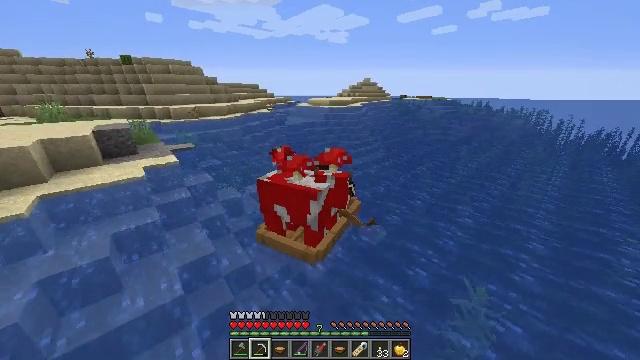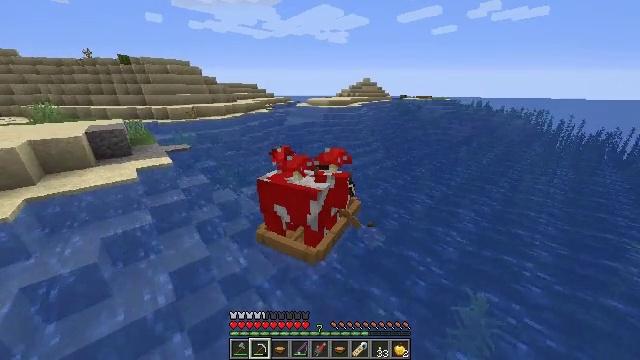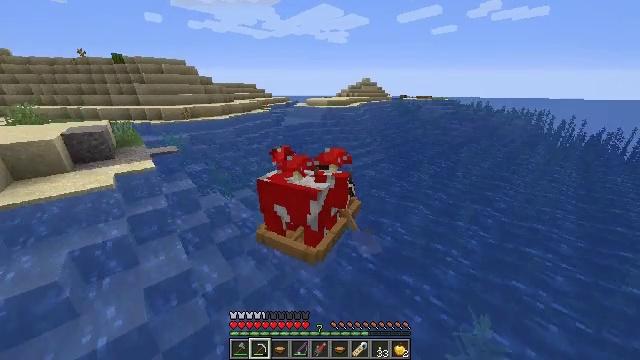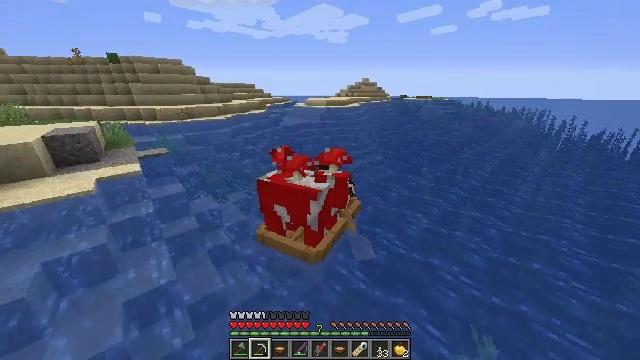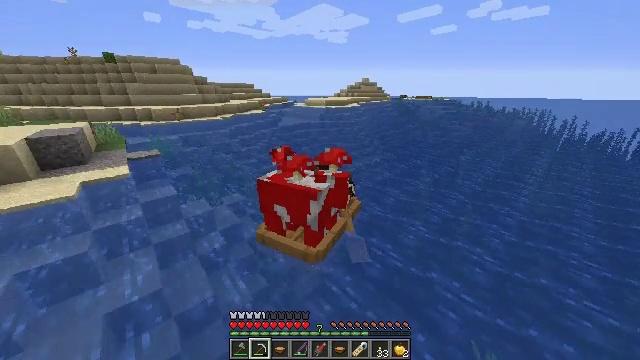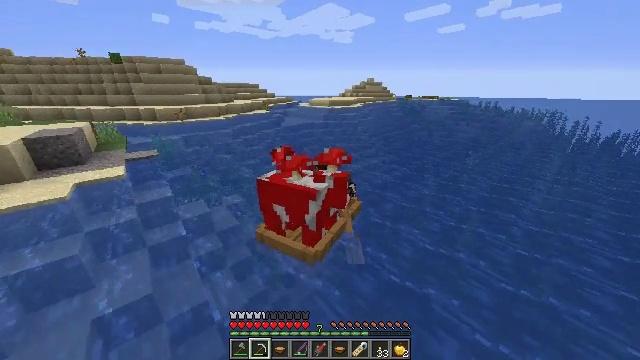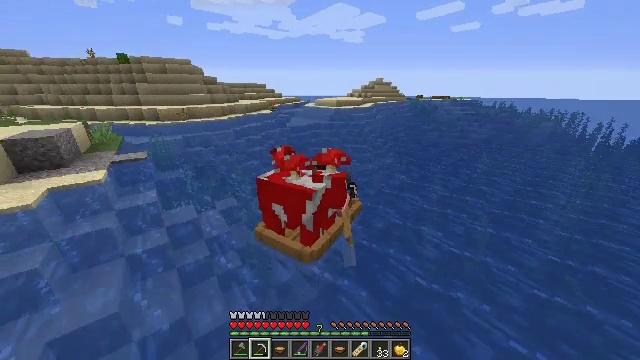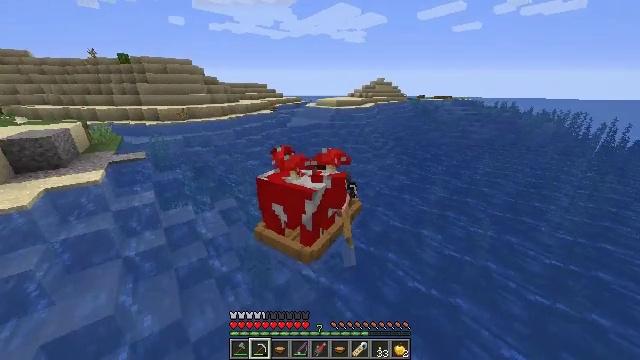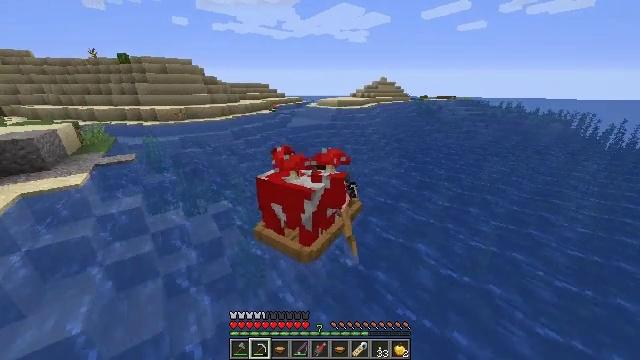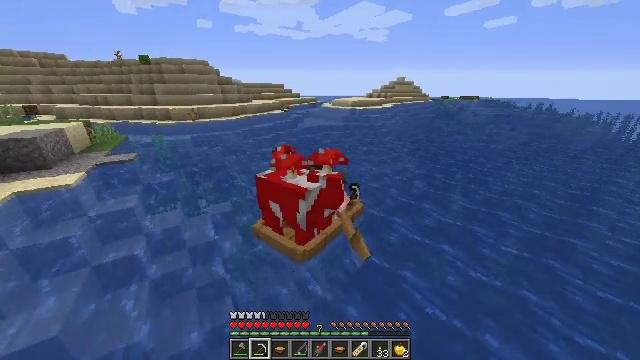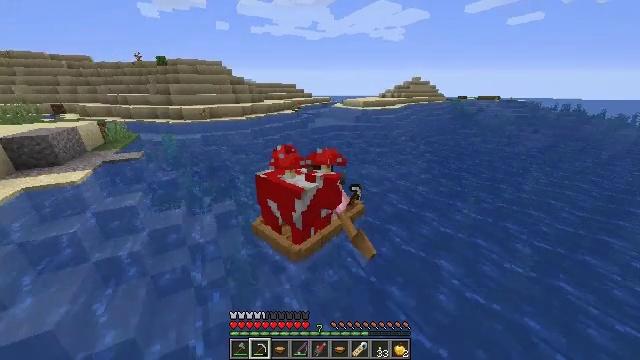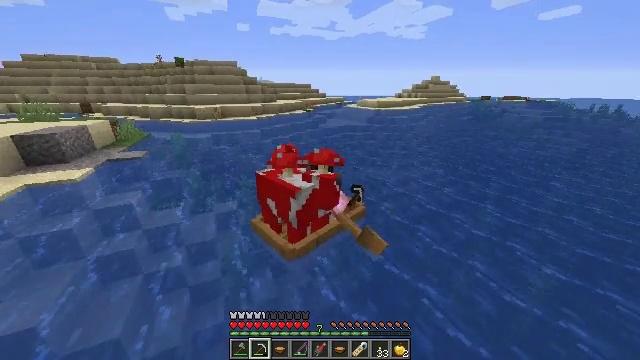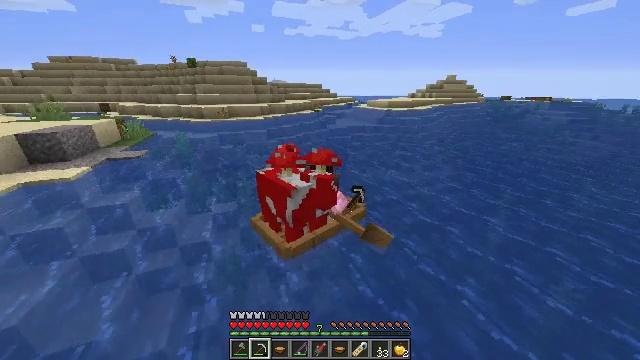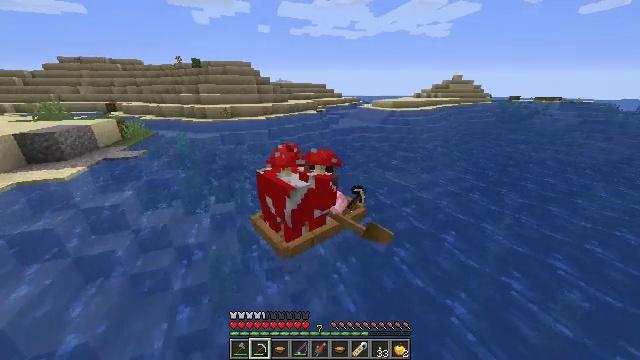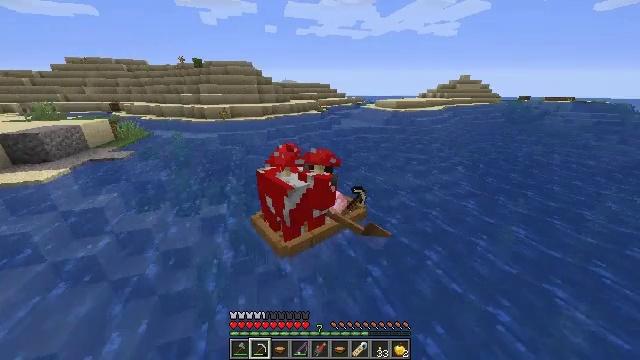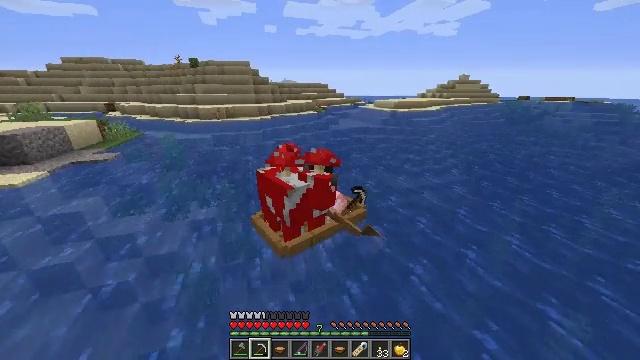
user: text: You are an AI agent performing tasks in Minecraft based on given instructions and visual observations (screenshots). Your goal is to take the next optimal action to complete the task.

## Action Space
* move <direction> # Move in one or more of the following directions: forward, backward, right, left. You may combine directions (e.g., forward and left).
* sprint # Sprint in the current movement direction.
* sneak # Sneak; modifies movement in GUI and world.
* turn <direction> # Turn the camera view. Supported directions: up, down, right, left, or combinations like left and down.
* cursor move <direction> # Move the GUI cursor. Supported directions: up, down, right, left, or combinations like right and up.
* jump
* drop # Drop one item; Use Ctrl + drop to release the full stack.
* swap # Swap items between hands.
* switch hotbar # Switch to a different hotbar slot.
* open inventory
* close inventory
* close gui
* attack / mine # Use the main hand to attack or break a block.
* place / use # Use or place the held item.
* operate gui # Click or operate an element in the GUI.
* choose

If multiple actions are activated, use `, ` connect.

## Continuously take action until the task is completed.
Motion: motion action
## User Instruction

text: Drop a name tag.
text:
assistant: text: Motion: move forward
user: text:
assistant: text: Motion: move forward
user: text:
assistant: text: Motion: move forward
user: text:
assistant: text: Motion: move forward
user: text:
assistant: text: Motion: move forward, turn left
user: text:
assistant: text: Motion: move forward, turn left
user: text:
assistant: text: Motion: move forward
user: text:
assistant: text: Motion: move forward
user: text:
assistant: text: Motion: move forward, turn left
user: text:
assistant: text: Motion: move forward, turn left
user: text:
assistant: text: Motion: move forward, turn left
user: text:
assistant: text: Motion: move forward, turn left
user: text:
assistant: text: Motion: move forward, turn left
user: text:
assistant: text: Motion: move forward, turn left
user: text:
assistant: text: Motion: move forward
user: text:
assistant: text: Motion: move forward
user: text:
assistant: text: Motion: move forward
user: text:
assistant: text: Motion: move forward
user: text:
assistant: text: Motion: move forward
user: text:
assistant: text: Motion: move forward
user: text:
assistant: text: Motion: move forward, turn left
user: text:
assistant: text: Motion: move forward, turn left
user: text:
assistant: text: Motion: move forward, turn left
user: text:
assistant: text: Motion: move forward, turn left
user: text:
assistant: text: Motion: move forward
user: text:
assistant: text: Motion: move forward
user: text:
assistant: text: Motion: move forward, turn left
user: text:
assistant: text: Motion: move forward
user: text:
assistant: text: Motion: move forward
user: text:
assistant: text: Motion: move forward